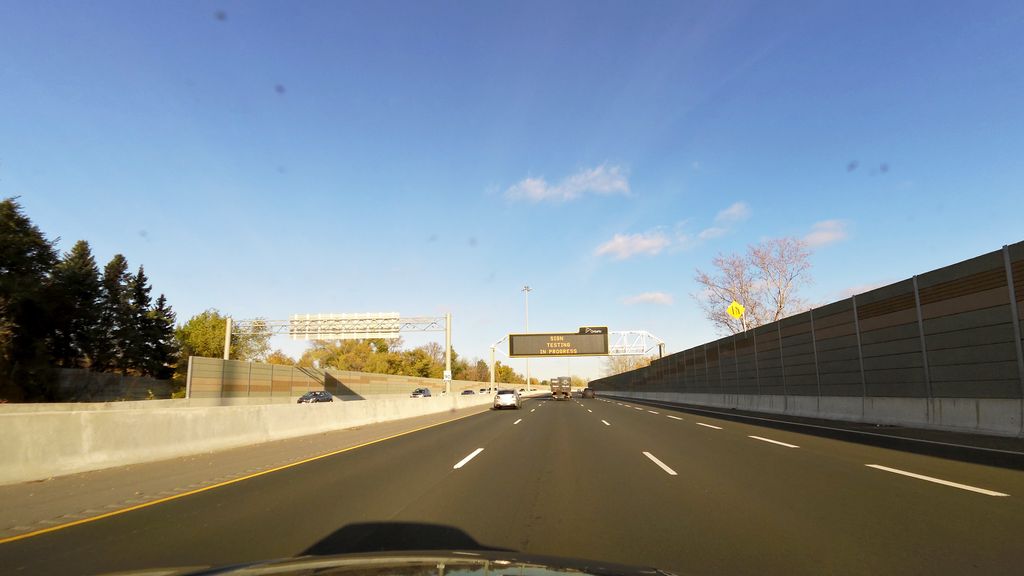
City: kitchener-waterloo